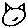
Label: cat